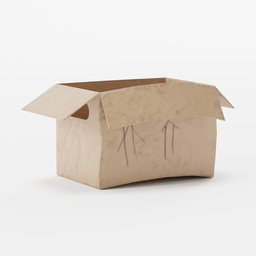
Label: tools